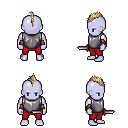
a pixel art fantasy rpg character, male body template, dark elf, purple skin, steel chest armor, red pants, white blonde mohawk hairstyle, leather bracers, dagger, four views (front, back, left, right), 2x2 character sprite sheet, small pixel art, hard edges, no anti-aliasing